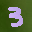
Label: 3